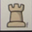
Piece: wR